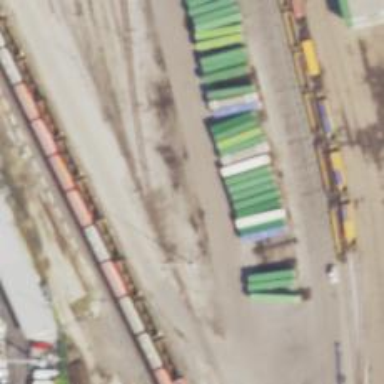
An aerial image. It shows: Abandoned railway yard is depicted.